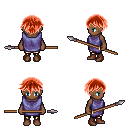
a pixel art fantasy rpg character, female body template, human, dark skin, chain tabard jacket, gold greaves, red short bangs hairstyle, brown shoes, spear, four views (front, back, left, right), 2x2 character sprite sheet, small pixel art, hard edges, no anti-aliasing